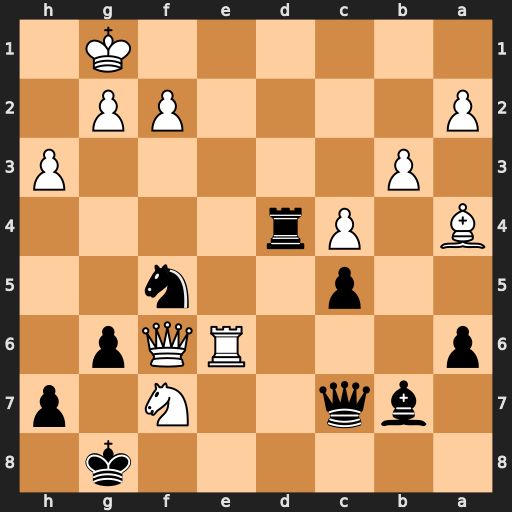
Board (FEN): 6k1/1bq2N1p/p3RQp1/2p2n2/B1Pr4/1P5P/P4PP1/6K1
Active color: b
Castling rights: -
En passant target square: -
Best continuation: Rd1+ Re1 Rxe1#